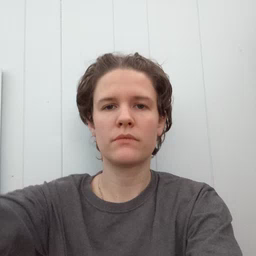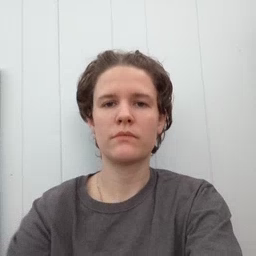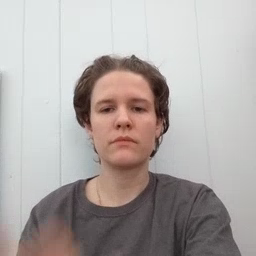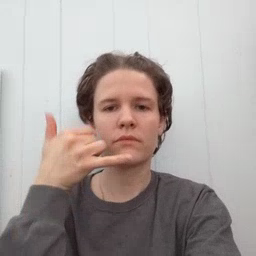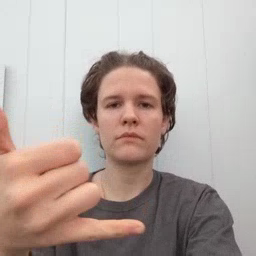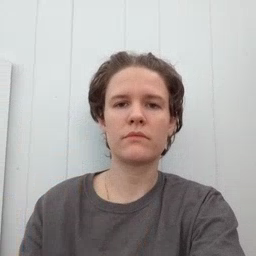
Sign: callonphone